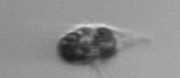
Label: Mesodinium